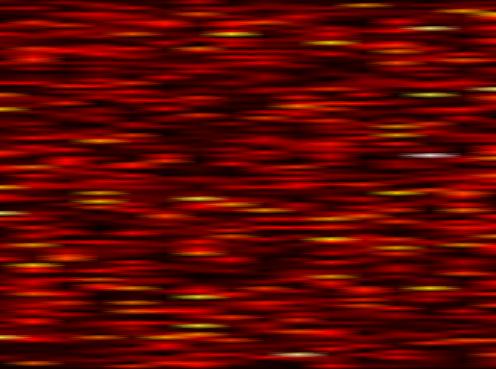
Label: OFDM